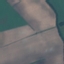
Land use / land cover class: AnnualCrop